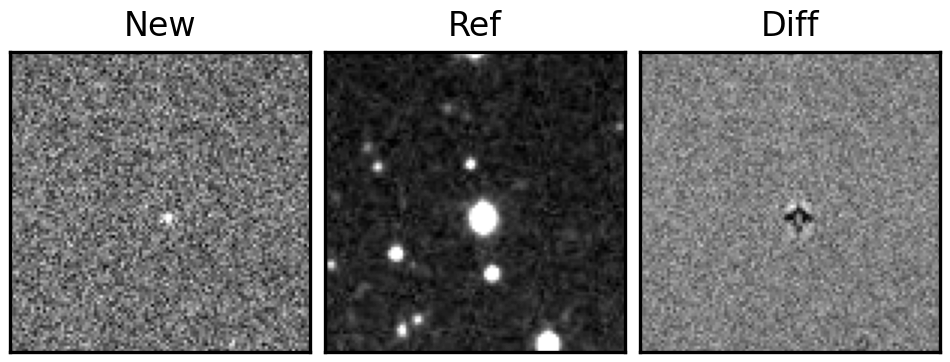
Label: bogus